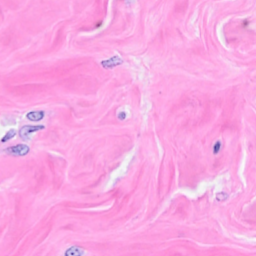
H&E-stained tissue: Breast